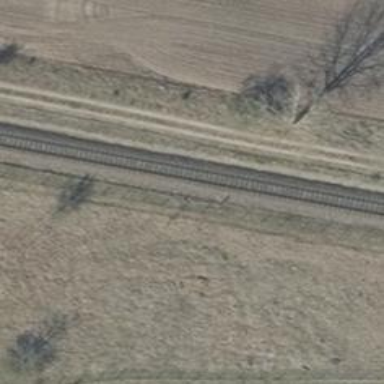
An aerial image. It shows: Solitary milestone along the railway.